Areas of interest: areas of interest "Museum"
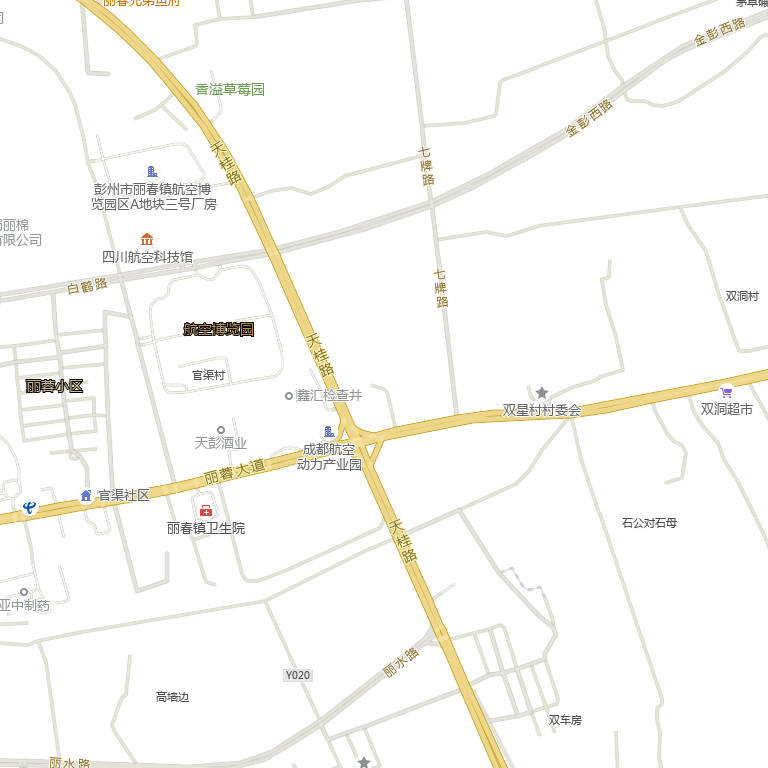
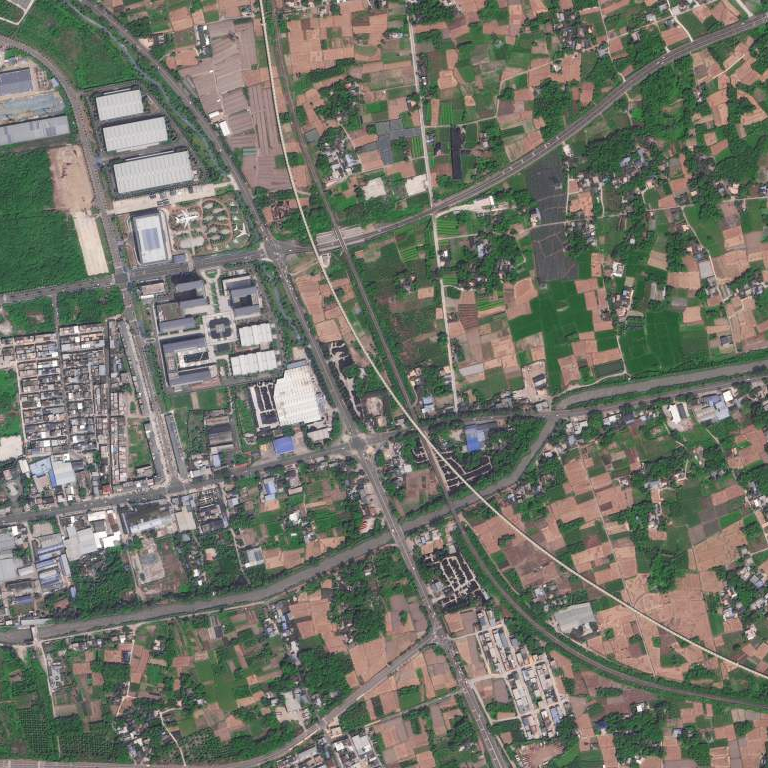